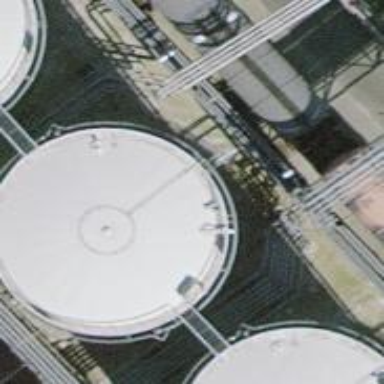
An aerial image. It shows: Building with storage tank.